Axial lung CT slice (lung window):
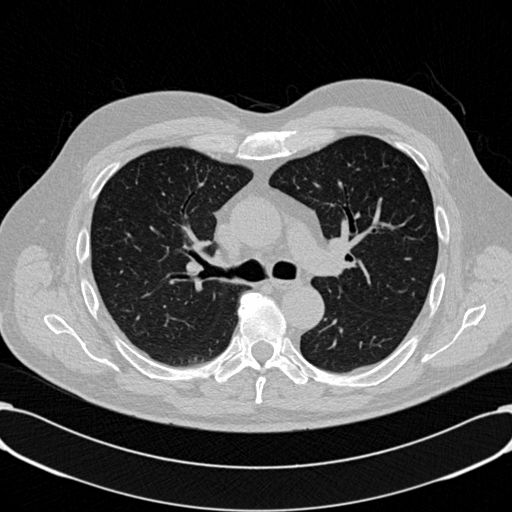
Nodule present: no